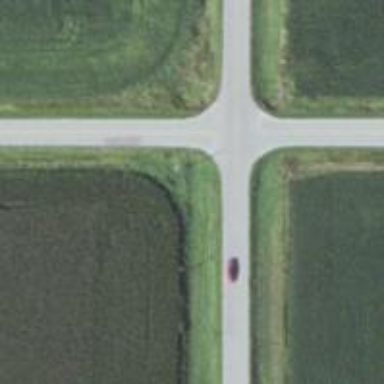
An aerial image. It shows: Stop road.